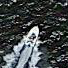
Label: civil